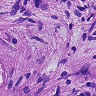
Metastatic tissue present: yes